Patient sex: M
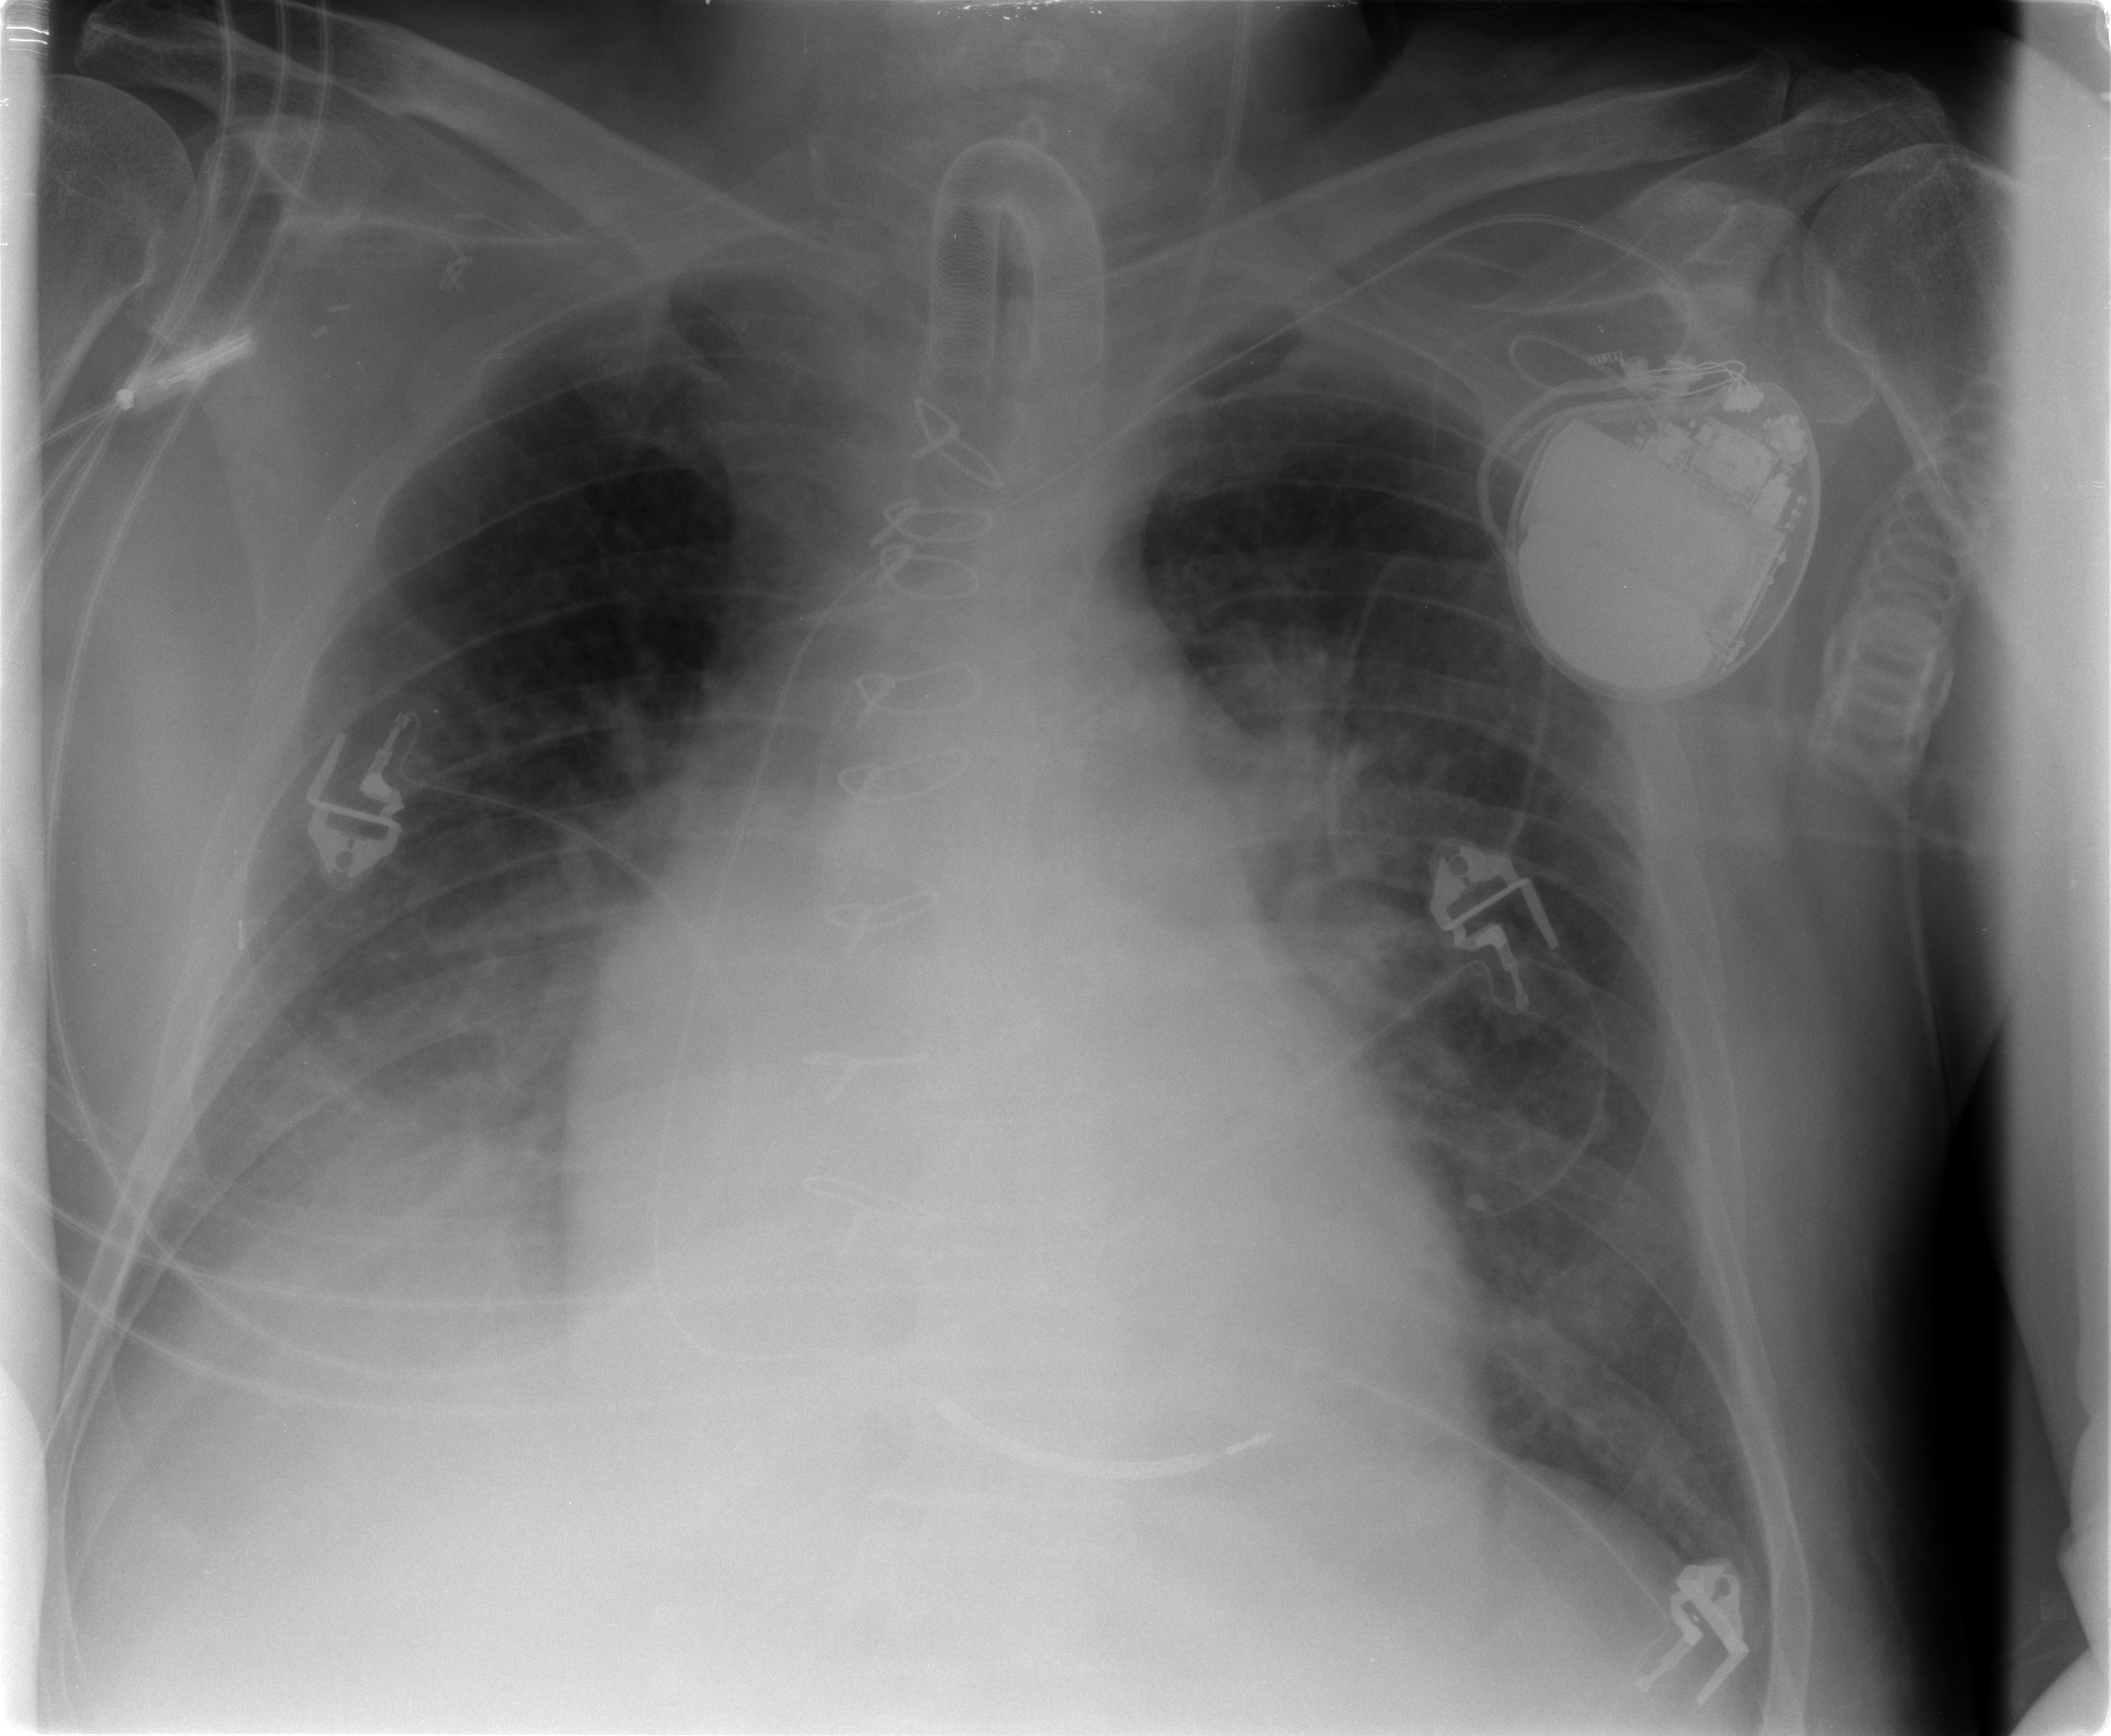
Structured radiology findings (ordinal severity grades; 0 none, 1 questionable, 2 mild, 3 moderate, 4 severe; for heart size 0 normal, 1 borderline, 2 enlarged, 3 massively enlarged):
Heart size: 2
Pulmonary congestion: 2
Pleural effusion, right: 2
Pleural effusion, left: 1
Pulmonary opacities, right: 2
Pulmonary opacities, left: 2
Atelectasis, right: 2
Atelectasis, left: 2